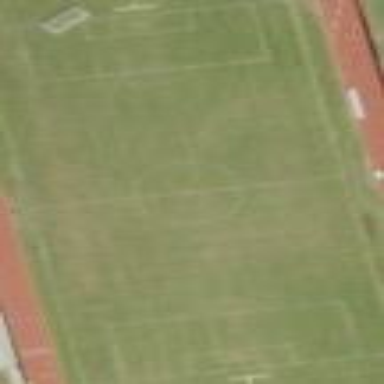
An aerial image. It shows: American football pitch.